Field crop: tomato
Growth stage: 1
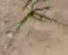
Species: cyperus